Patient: sex F, age 38
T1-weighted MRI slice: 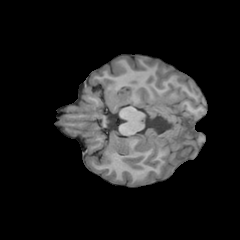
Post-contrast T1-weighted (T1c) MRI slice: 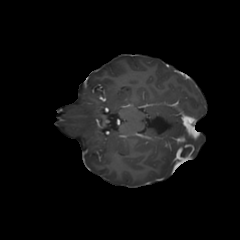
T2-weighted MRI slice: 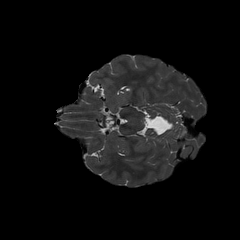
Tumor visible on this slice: no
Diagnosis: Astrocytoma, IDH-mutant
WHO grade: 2